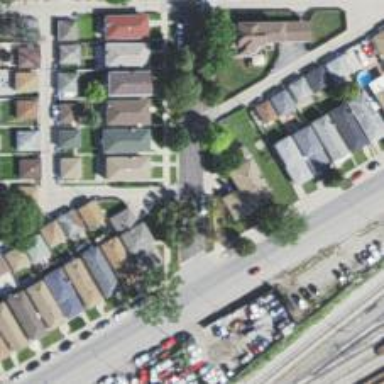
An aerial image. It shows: Alley classified as service road.